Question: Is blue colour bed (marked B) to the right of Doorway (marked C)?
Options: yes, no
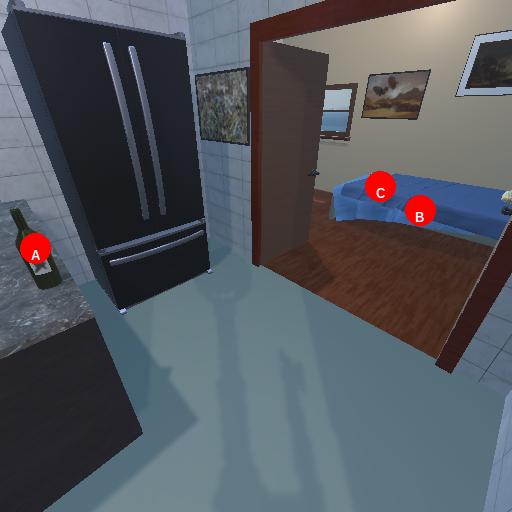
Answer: yes